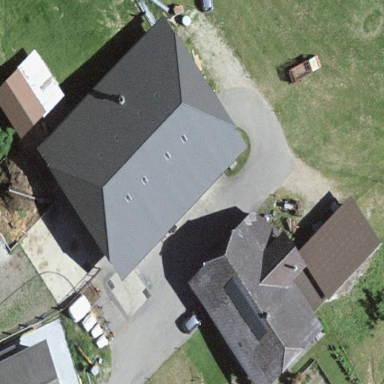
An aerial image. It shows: Farmyard area.